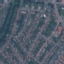
Label: Residential